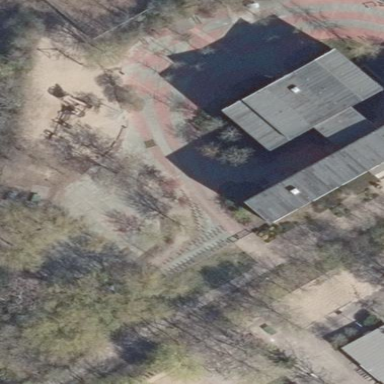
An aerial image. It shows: Playground area for leisure activities on the land.